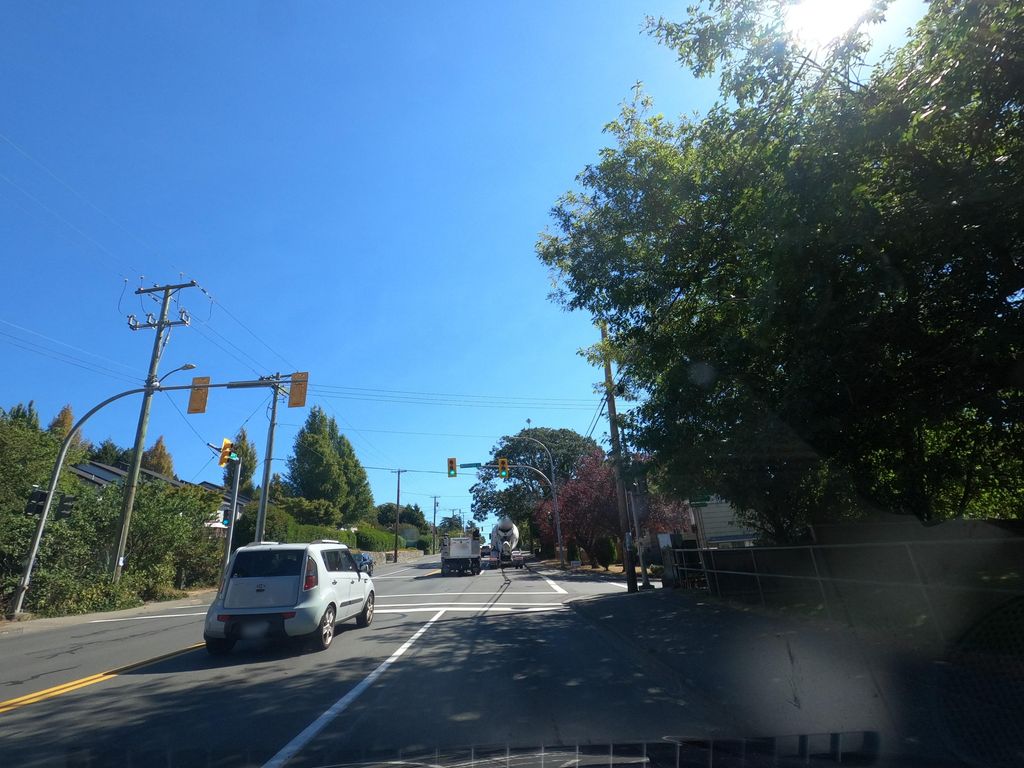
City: victoria